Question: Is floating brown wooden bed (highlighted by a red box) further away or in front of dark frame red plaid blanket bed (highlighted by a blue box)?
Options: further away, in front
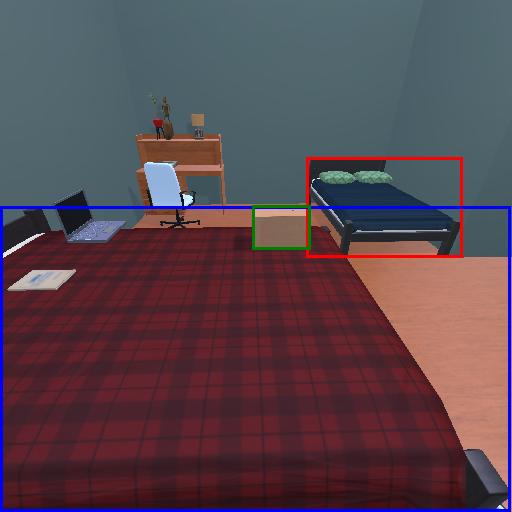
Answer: further away